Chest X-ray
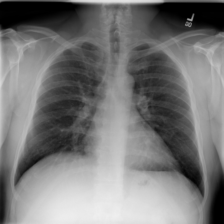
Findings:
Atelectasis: negative
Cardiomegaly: negative
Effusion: negative
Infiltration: negative
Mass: negative
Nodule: negative
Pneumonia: negative
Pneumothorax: negative
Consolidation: negative
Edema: negative
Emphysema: negative
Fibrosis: negative
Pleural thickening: negative
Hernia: negative